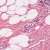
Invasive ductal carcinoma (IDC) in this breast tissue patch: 0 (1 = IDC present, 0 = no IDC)